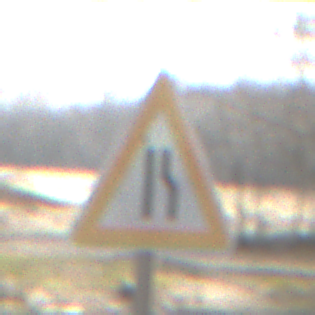
Verkehrszeichen: EinseitigVerengteFahrbahnRechts
Umgebung: Outdoor, Nature
Tageszeit: MorningAfternoon
Wetter: Clear
Licht: Natural
Jahreszeit: Winter
Kontrast: HighContrast